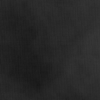
Label: dusty